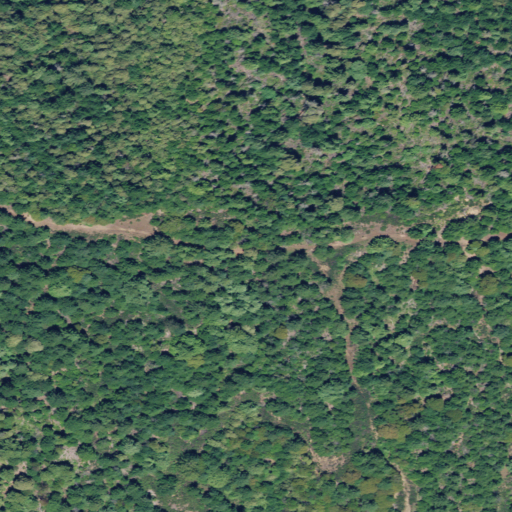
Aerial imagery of ridge(s) in California named Bailey Ridge containing evergreen forest and open development